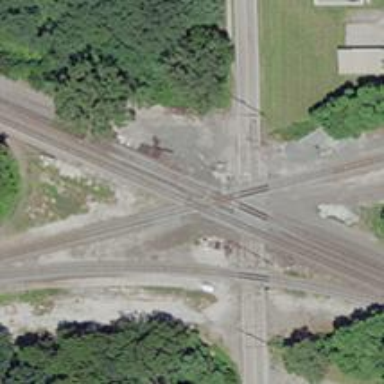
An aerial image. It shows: Railway junction.